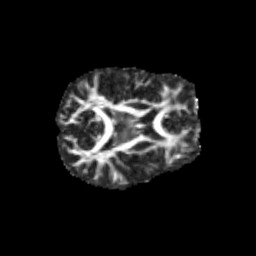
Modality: FA
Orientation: axial
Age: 11
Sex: male
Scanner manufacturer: siemens
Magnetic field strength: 3 T
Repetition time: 3.8 s
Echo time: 0.07 s